Question:
The sql server 2008 responded with the following error in some computer while other computer worked just fine.What is the cause of this error? There is difference in version though 6.01.7600 and 6.01.7601
> Actual column name is Azi_Direction_A_Ph but it is taking a
Azi_Direction_A_o is there any relation with unicode or installing unicode support
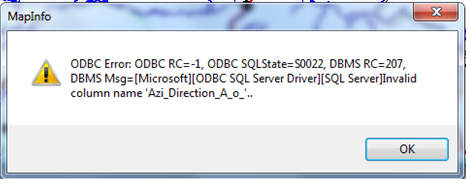
Answer: Some options:
- -
The ODBC driver is part of the OS since Windows XP so there should be no differences
Edit:
- -